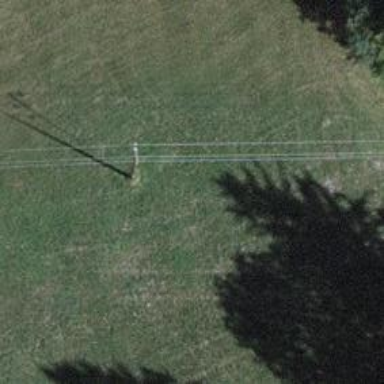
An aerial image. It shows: Utility pole as the man-made structure.